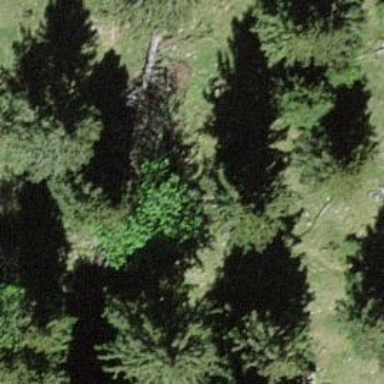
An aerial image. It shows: Needle-leaved tree in its natural environment.